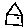
Label: house